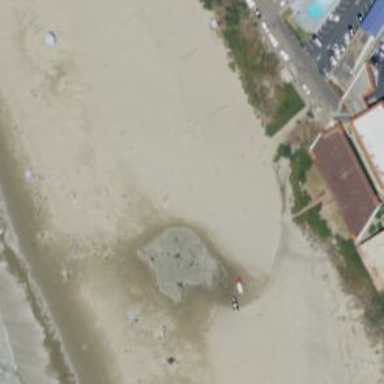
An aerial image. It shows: Emergency lifeguard tower.